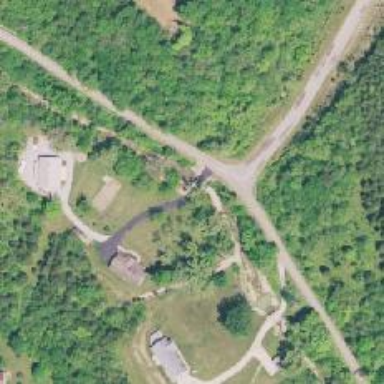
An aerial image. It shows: Driveway road leading to low-water crossing bridge.